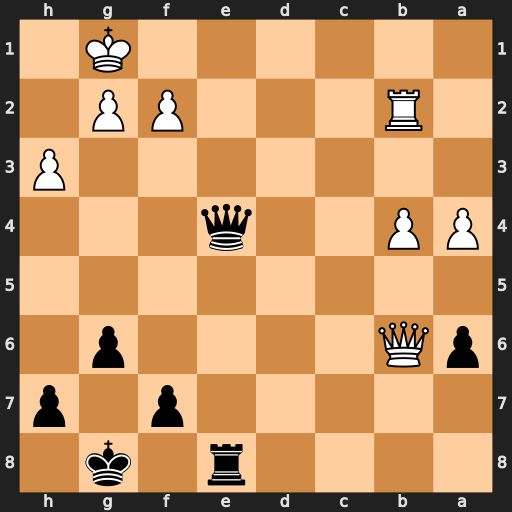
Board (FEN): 4r1k1/5p1p/pQ4p1/8/PP2q3/7P/1R3PP1/6K1
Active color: b
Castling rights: -
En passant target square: -
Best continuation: Qe1+ Kh2 Qe5+ f4 Qxb2